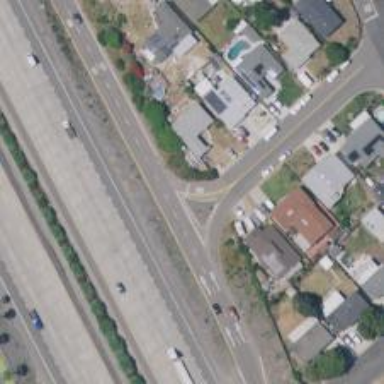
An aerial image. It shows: Stop road.